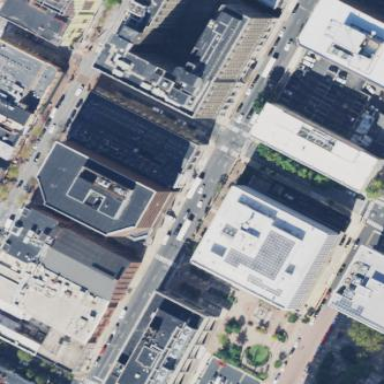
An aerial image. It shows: Courthouse building.